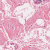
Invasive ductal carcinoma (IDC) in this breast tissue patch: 0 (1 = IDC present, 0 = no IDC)